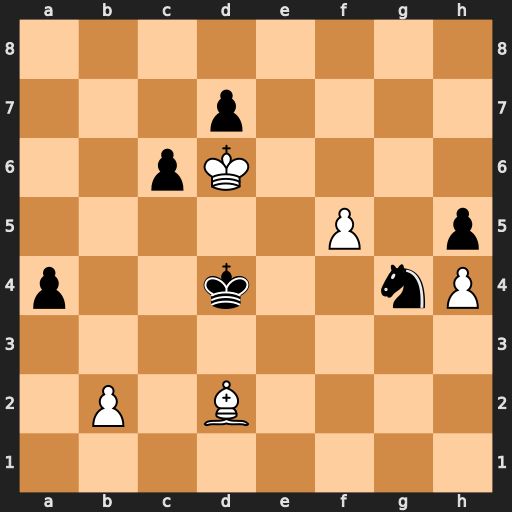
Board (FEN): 8/3p4/2pK4/5P1p/p2k2nP/8/1P1B4/8
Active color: w
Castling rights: -
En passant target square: -
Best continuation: f6 a3 Bc3+